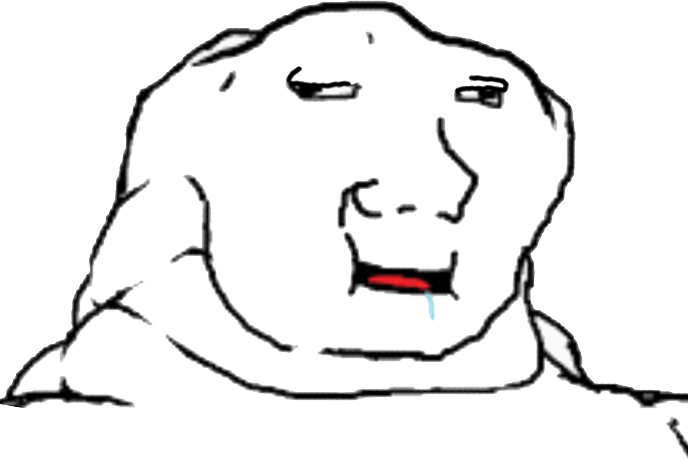
Label: 5_Brainlet